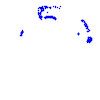
Particle: pion